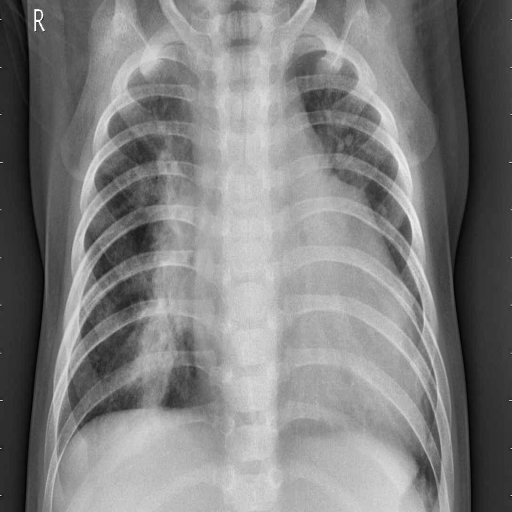
Finding: PNEUMONIA